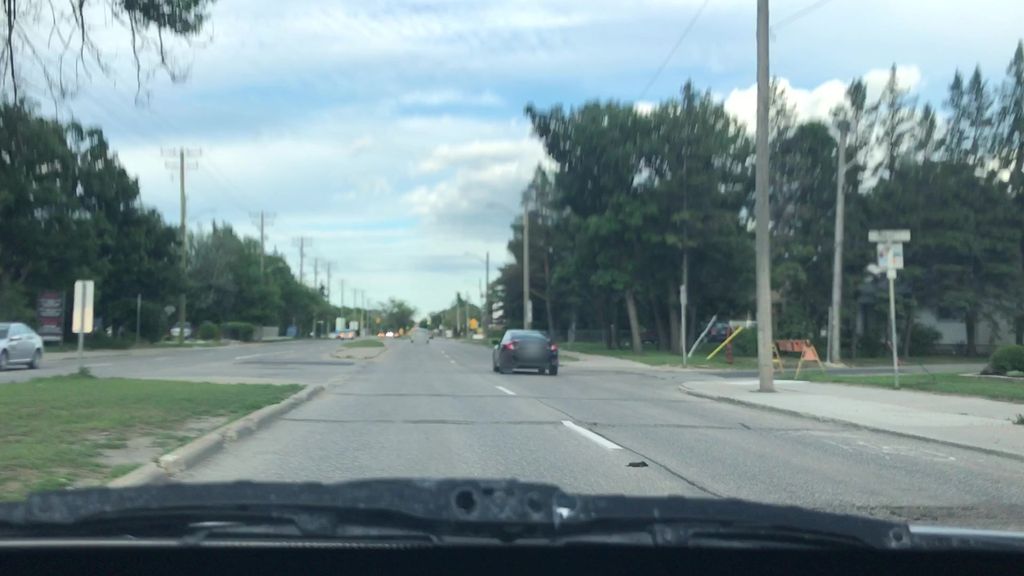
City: winnipeg